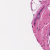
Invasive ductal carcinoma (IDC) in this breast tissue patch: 0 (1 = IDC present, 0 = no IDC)